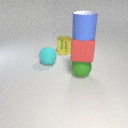
large green rubber sphere below large blue rubber cylinder